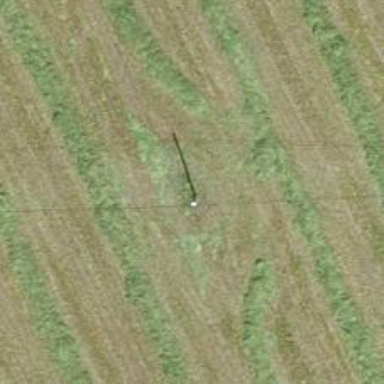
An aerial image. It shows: Power pole.